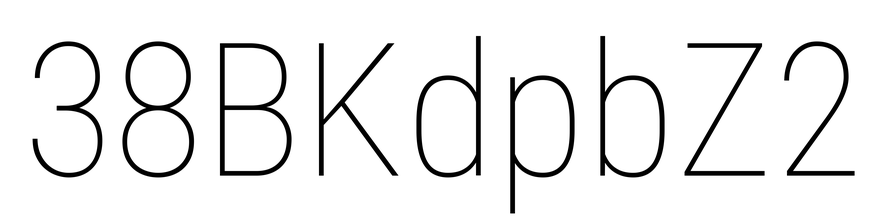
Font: Roboto_Condensed_Thin